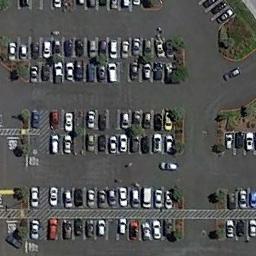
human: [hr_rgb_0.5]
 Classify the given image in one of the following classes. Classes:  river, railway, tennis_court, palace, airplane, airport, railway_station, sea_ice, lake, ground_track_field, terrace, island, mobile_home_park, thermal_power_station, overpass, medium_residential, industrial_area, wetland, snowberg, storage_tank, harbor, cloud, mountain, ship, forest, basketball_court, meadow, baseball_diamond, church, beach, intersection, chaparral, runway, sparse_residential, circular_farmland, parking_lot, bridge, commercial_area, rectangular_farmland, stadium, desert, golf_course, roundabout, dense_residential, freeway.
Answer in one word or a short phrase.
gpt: parking_lot